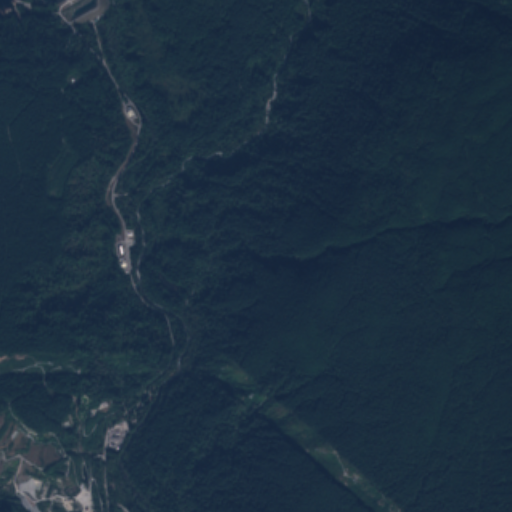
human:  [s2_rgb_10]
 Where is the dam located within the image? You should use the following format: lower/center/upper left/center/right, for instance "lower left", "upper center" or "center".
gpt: The dam is located in the upper left of the image.
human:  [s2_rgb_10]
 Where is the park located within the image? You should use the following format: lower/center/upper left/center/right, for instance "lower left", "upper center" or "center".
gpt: The park is located in the lower left of the image.
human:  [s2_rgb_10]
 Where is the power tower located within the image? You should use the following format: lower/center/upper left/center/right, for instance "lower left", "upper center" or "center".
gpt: The power tower is located in the lower of the image.
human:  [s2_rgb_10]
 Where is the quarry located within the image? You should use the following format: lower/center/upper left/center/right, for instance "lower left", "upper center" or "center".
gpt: The quarry is located in the lower left of the image.
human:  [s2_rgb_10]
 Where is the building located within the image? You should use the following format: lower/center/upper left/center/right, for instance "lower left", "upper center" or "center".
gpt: The building is located in the left of the image.
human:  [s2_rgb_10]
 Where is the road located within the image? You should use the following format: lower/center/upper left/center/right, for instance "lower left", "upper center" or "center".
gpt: There is no road in the image.